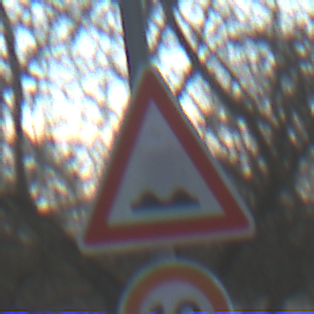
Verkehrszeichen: UnebeneFahrbahn
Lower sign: Geschwindigkeit10
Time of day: MorningAfternoon
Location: Outdoor (Nature)
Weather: Clear
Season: NotSpecified
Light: Natural